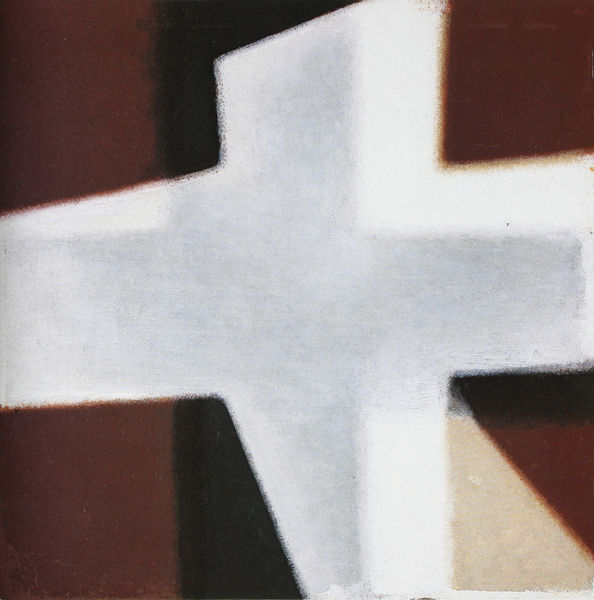
Titel: Komposition
Künstler: Iwan Kljun
Standort: Stuttgart
Institution: Staatsgalerie
Schlagwörter: weiß, braun, schwarz, abstrakt, fläche, modern, kreuz, kreuze, übereinander, überschneidungen